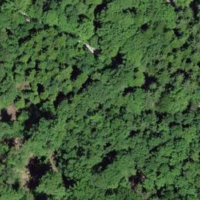
EUNIS habitat code: 41
Species observed at this site:
Lamium galeobdolon